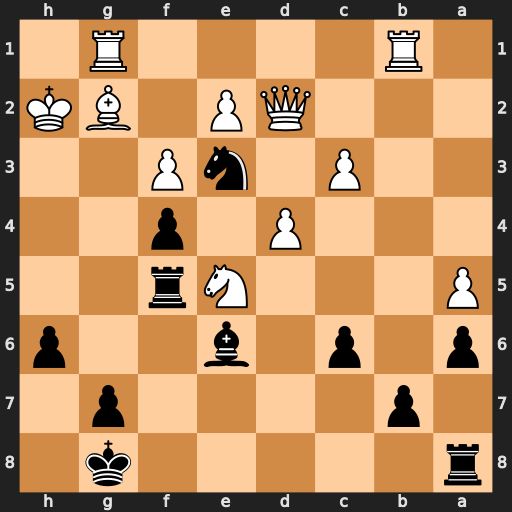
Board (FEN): r5k1/1p4p1/p1p1b2p/P3Nr2/3P1p2/2P1nP2/3QP1BK/1R4R1
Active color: b
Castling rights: -
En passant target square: -
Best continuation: Rh5+ Bh3 Rxh3#